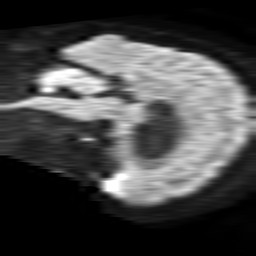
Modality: TRACE
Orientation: sagittal
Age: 62
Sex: female
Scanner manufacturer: philips
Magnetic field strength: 1.5 T
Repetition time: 4.6 s
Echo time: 0.08631 s